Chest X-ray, PA view. Patient: 57 years old, sex F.
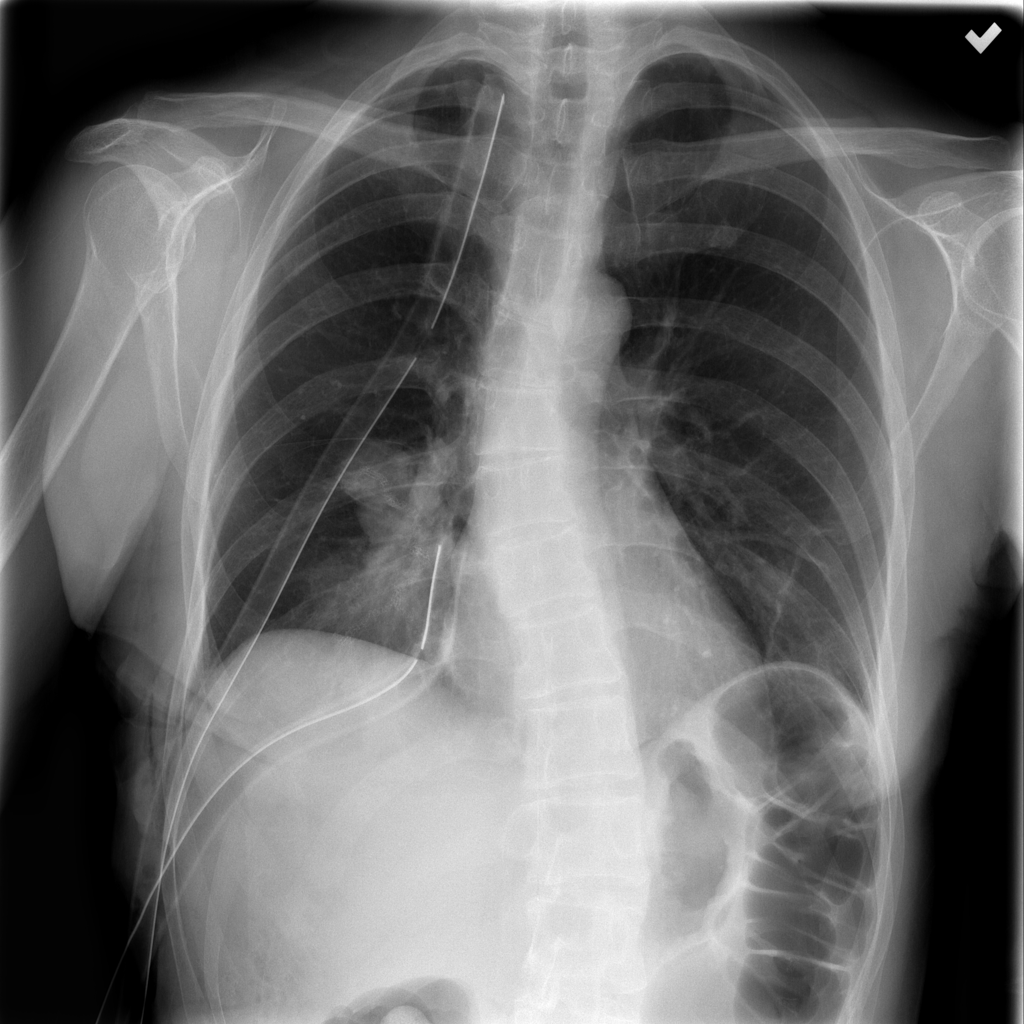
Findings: No Finding